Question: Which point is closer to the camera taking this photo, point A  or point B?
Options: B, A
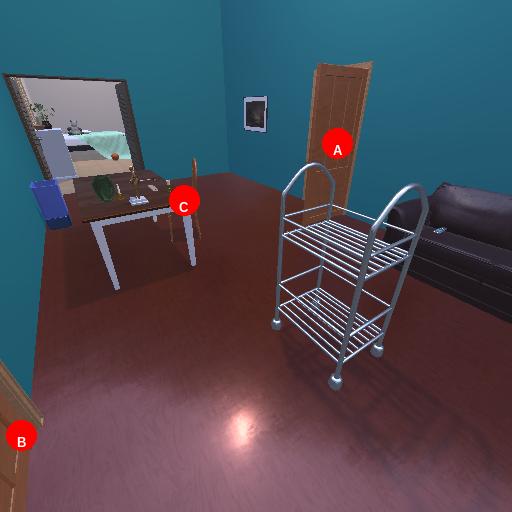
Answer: B